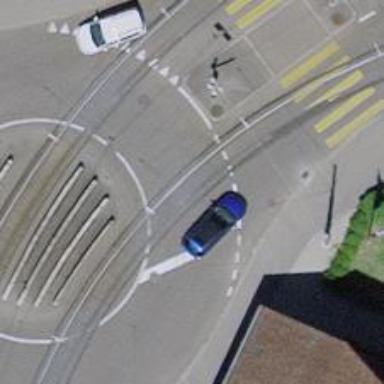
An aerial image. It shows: Tram level crossing on railway.